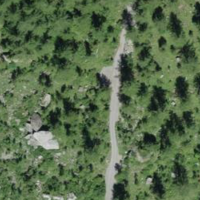
EUNIS habitat code: 23
Species observed at this site:
Gentiana verna
Leucanthemum vulgare